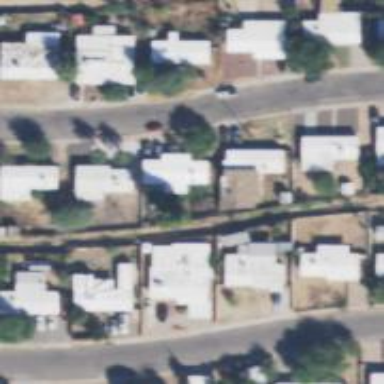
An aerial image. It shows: Alley classified as service road.